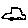
Label: car